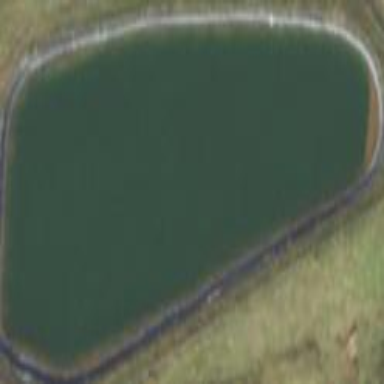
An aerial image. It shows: Reservoir of natural water.